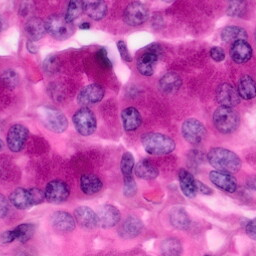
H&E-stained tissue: Pancreatic